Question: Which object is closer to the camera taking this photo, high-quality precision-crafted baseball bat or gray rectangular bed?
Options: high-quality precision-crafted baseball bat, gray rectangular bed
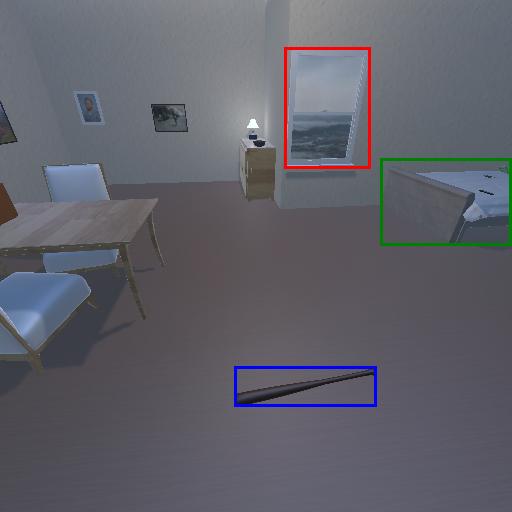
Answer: high-quality precision-crafted baseball bat